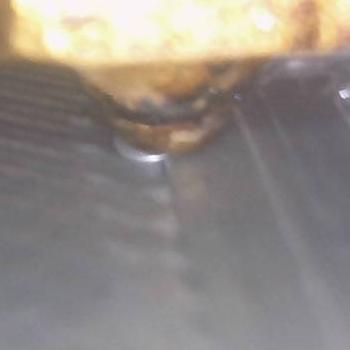
Flow rate: 238%